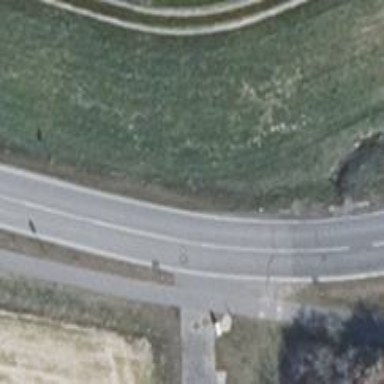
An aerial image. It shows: Secondary road with asphalt surface.